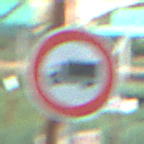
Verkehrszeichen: VerbotFuerKraftfahrzeugeUeberDreiKommaFuenfTonnen
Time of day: MorningAfternoon
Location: Roofed (Special)
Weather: PartlyCloudy
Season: NotSpecified
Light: Natural